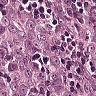
Metastatic tissue present: yes